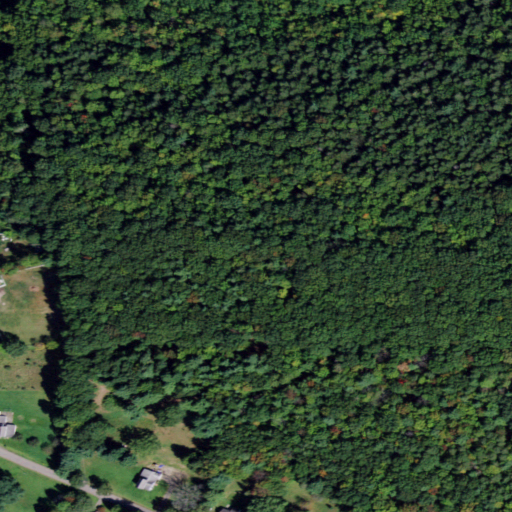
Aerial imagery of mountain in New York named Grippen Hill containing mixed forest, deciduous forest, evergreen forest, pasture, open development, and low intensity development